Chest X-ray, AP view. Patient: 57 years old, sex M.
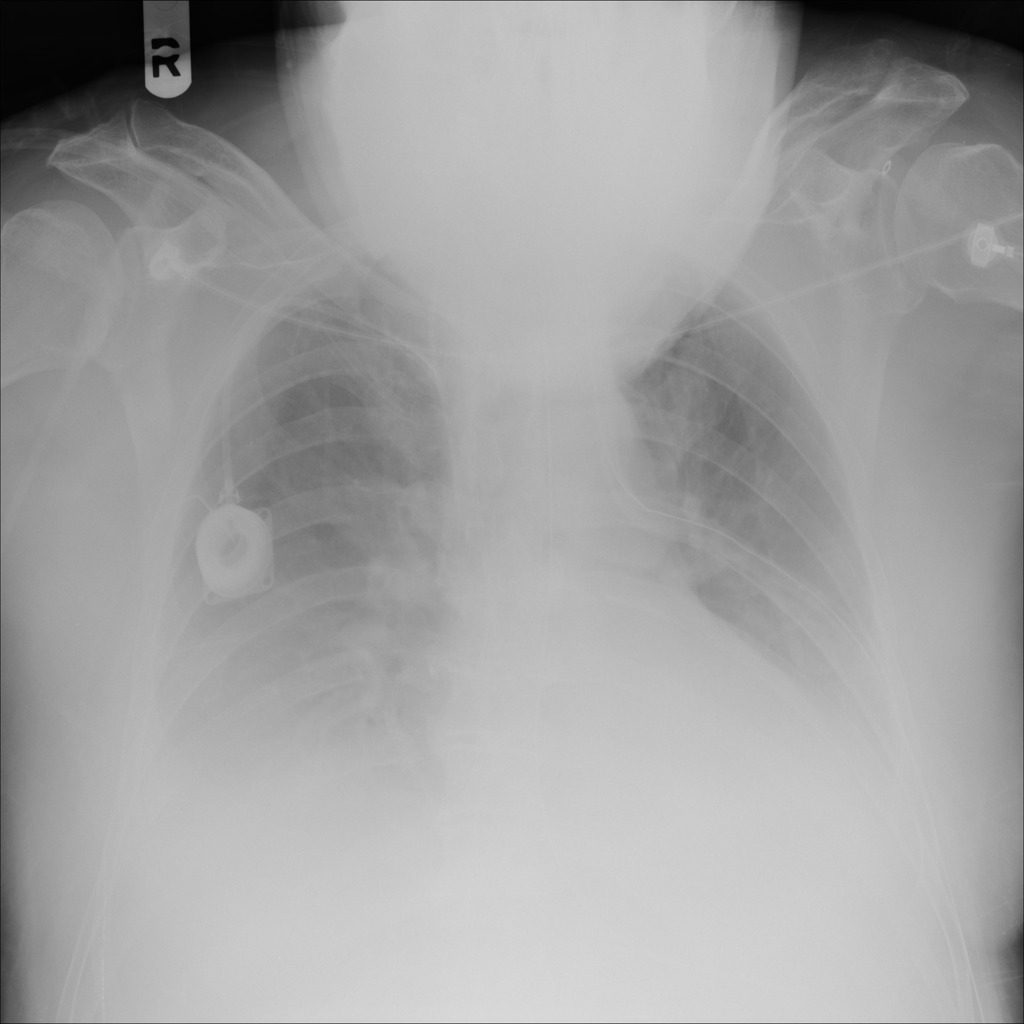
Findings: Effusion